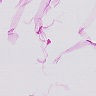
Metastatic tissue present: no